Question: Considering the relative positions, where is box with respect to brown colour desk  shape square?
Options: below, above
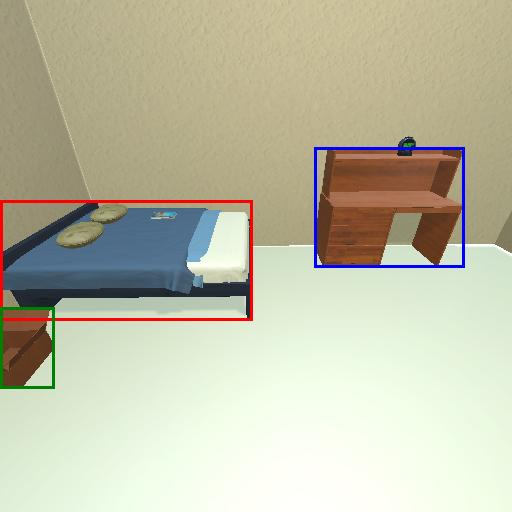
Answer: below